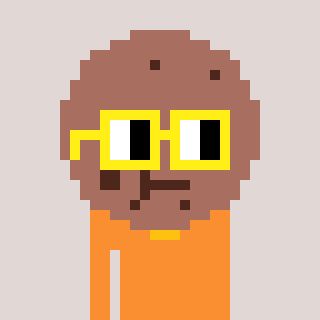
a pixel art character with square yellow glasses, a cookie-shaped head and a orange-colored body on a warm background